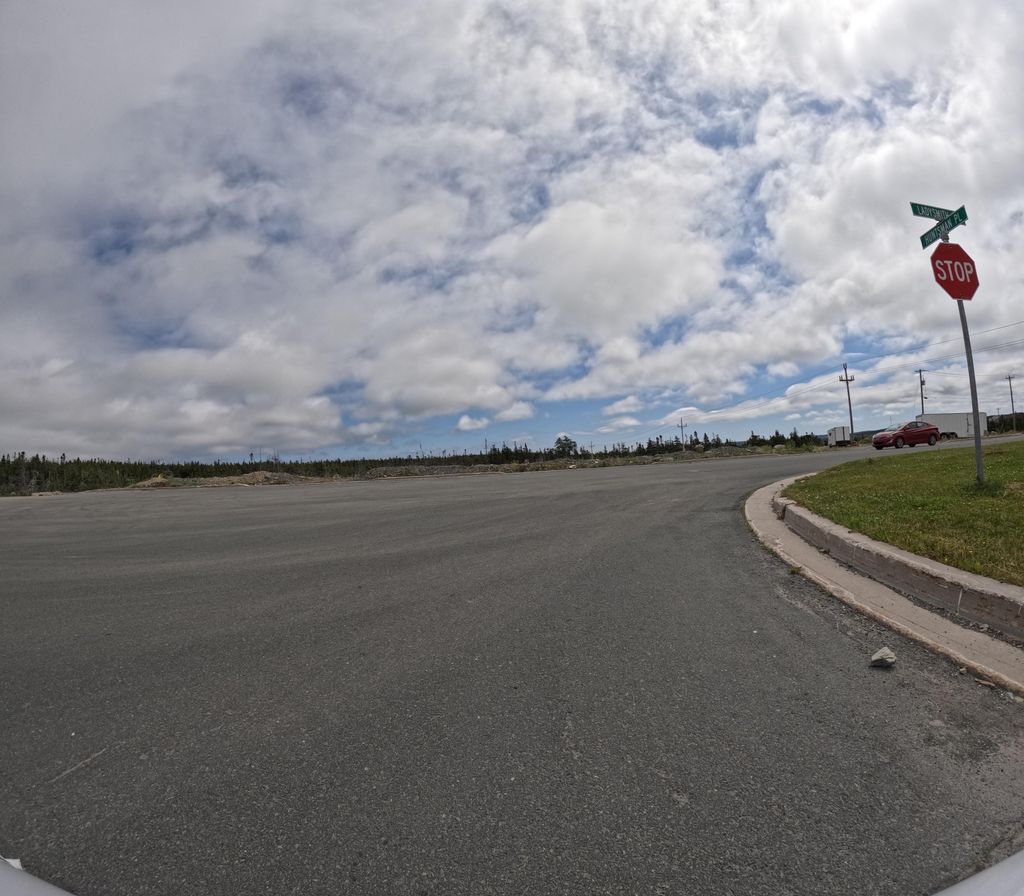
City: st_johns